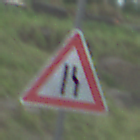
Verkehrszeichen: EinseitigVerengteFahrbahnRechts
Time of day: MorningAfternoon
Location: Outdoor (Nature)
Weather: PartlyCloudy
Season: NotSpecified
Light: Natural